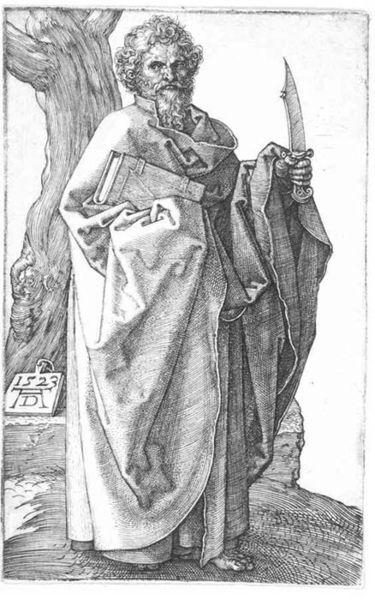
Titel: Der Apostel Bartholomäus
Künstler: Albrecht Dürer
Standort: Karlsruhe
Institution: Staatliche Kunsthalle Karlsruhe
Schlagwörter: baum, feder, fuß, hand, mann, schatten, umhang, weiß, hintergrund, licht, schwarz, skizze, zeichnung, blick, alt, bart, bibel, falten, gesicht, halten, lang, messer, spitze, stehen, bildnis, signatur, baumstamm, erde, stamm, gewand, haare, kutte, mantel, locke, locken, renaissance, holzschnitt, grafik, tafel, olive, spitz, grimmig, thomas, robe, ad, griff, barfuss, moses, buch, links, druck, schwarz-weiß, initialen, monogramm, schraffur, holzstich, radierung, stich, schwert, säbel, waffe, bleistift, jahr, bedrohung, rinde, dolch, mönch, heiliger, knorrig, doch, gelehrter, sebel, dürer, kupferstich, petrus, nürnberg, botschaft, albrecht, albrecht dürer, einsiedler, apostel, mose, kreuzschraffur, lcoken, paulus, heilger, schwet, saulus, meser, d, 1523, warnen, stivh, monogramm dürers, hl. bonifazius, nackte füse, seitdolch, dochl, seitstich